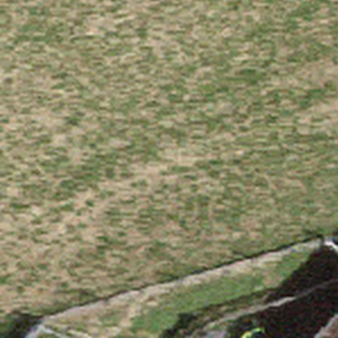
Label: other